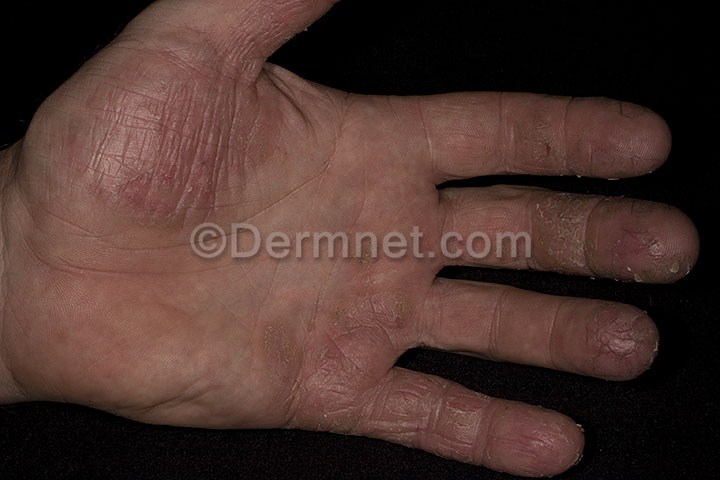
Disease: Psoriasis pictures Lichen Planus and related diseases